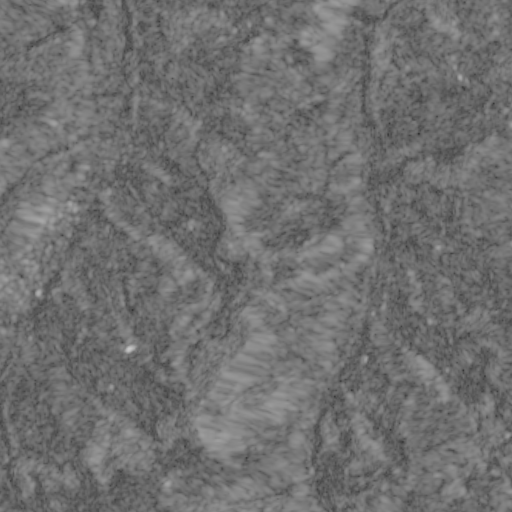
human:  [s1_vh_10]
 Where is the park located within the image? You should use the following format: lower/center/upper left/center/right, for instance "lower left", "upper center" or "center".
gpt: The park is located in the center left of the image.
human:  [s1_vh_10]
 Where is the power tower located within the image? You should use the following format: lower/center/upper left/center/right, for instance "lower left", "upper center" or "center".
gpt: The power tower is located in the upper right of the image.
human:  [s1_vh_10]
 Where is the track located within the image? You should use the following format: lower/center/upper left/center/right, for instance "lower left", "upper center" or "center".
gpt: The track is located in the center left of the image.
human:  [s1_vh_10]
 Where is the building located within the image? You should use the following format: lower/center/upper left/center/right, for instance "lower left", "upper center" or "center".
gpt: There is no building in the image.

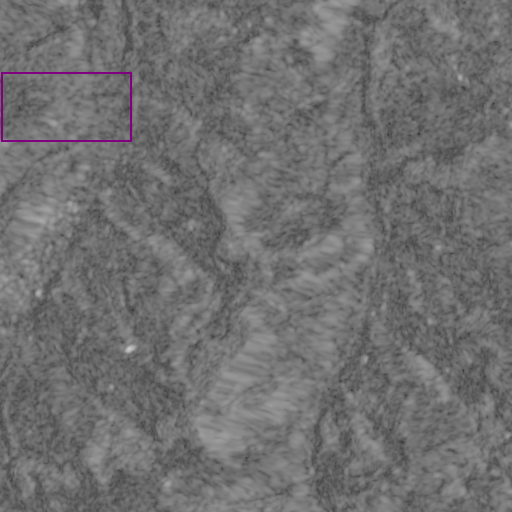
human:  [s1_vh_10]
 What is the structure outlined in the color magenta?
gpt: There is no magenta outline.
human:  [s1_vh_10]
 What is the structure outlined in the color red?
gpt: There is no structure outlined in red.